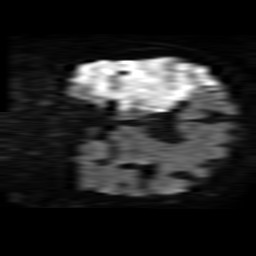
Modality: TRACE
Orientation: coronal
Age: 85
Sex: female
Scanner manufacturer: philips
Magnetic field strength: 1.5 T
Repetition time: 3.689 s
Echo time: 0.09411 s